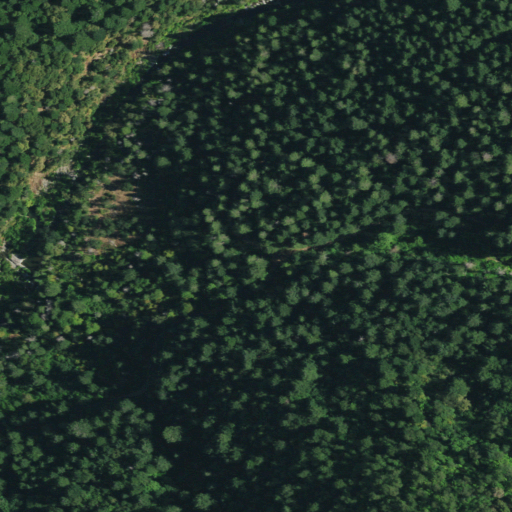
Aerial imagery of valley in California named Timber Canyon containing evergreen forest and open development